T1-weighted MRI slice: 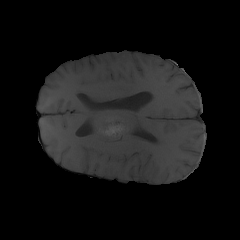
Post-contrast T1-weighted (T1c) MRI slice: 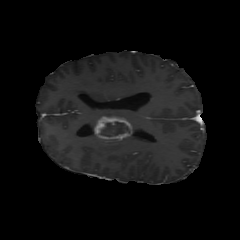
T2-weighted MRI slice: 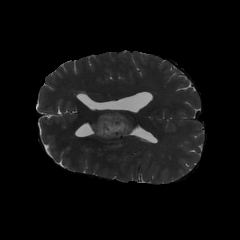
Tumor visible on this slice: yes